高二 · 代数
1. 若 $x, y$ 满足 $x+1 \leqslant y \leqslant 2 x$, 则 $2 y-x$ 的最小值是 \$ \qquad \$
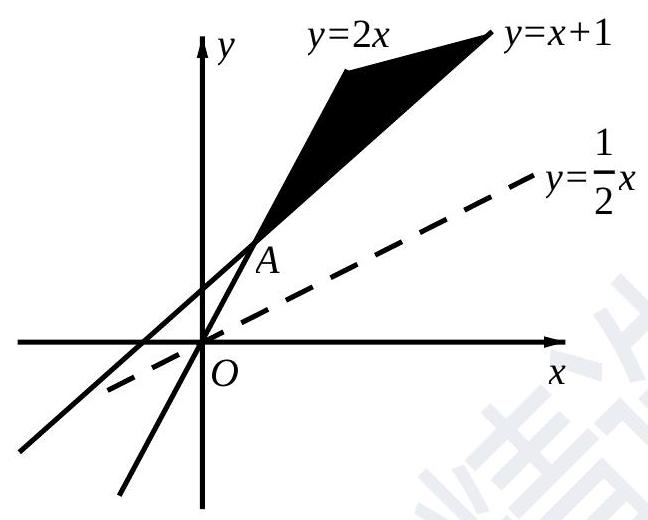
答案: 3
解析: 作出不等式组 $\left\{\begin{array}{l}y \leqslant 2 x \\ x+1 \leqslant y\end{array}\right.$, 所表示的平面区域如图中阴影部分所示,

令 $z=2 y-x$, 作出直线 $2 y-x=0$, 平移该直线, 当直线过点 $A(1,2)$ 时, $2 y-x$ 取得最小值, 最小值为 $2 \times 2-1=3$.